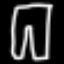
Label: pants